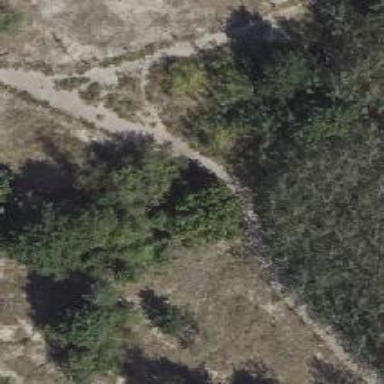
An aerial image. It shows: Sandy path.